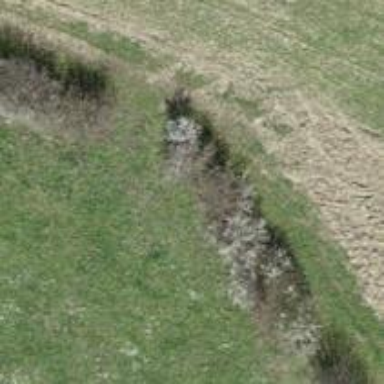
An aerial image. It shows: Hedge acting as barrier.